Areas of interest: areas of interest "Kaiyuan Commercial Center Xiwang Store"
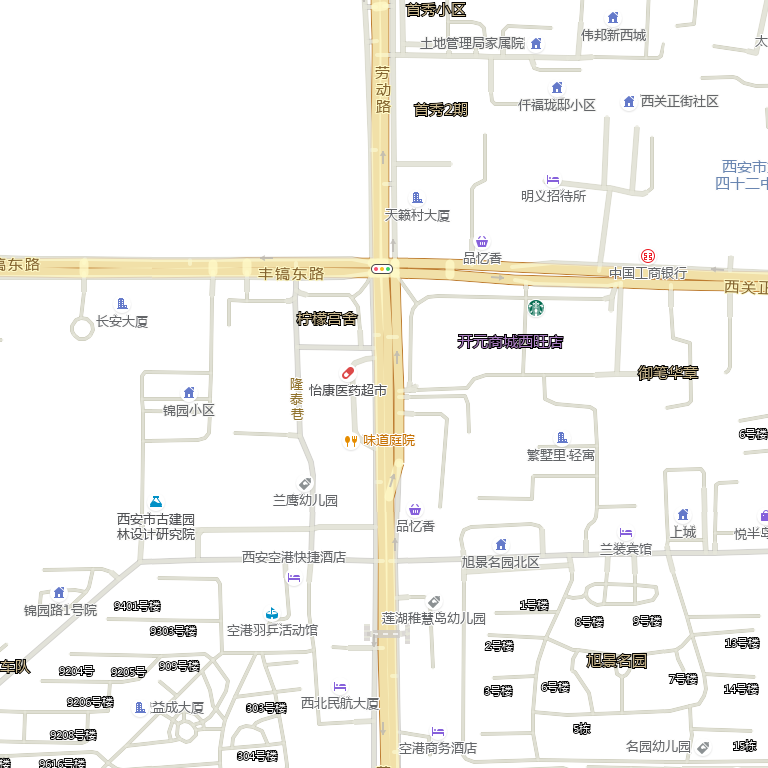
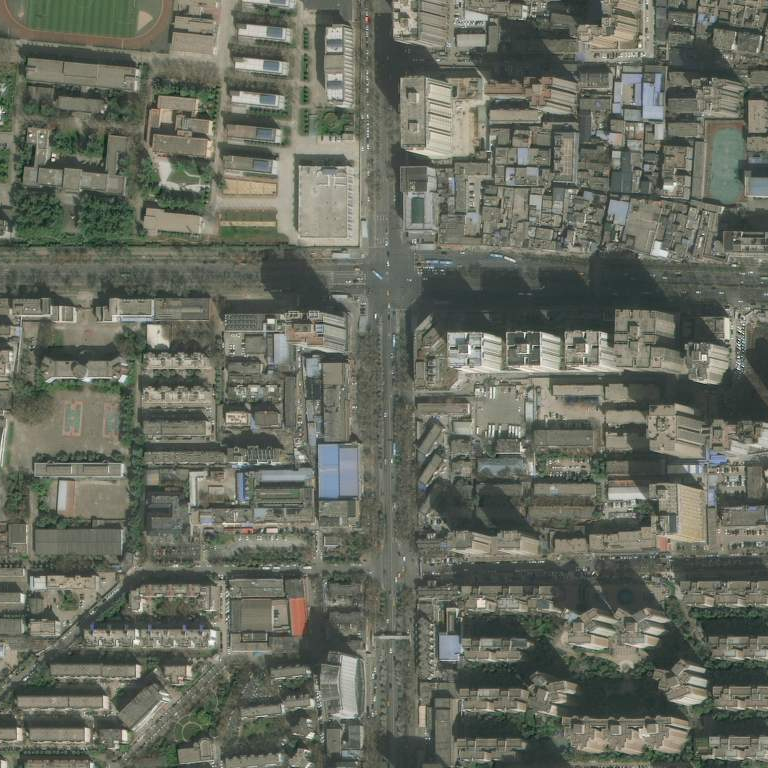